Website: bh-photo
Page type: gifting
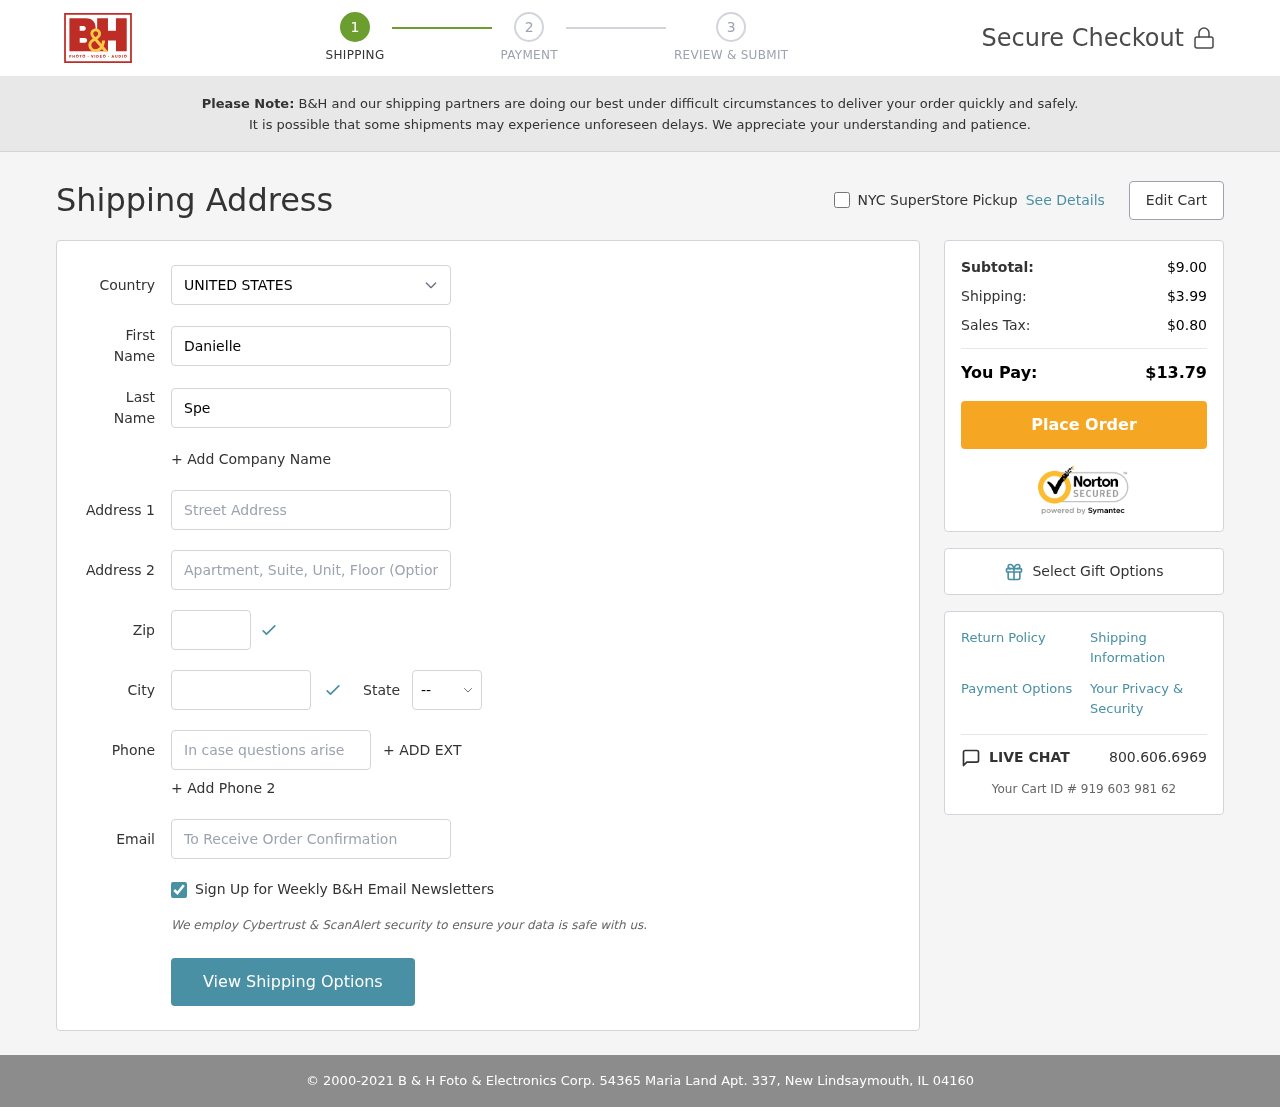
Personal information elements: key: PII_CITY
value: New Lindsaymouth
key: PII_COUNTRY
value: United States
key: PII_EMAIL
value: dspencer@yahoo.com
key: PII_FIRSTNAME
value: Danielle
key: PII_LASTNAME
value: Spencer
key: PII_PHONE
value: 9025529933
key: PII_POSTCODE
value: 04160
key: PII_STATE_ABBR
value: IL
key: PII_STREET
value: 54365 Maria Land Apt. 337
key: PII_STREET2
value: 81002 Fuentes Summit Suite 652
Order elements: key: ORDER_SUBTOTAL
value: $9.00
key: ORDER_SHIPPING_COST
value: $3.99
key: ORDER_TAX
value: $0.80
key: ORDER_TOTAL
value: $13.79
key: ORDER_ID
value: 919 603 981 62